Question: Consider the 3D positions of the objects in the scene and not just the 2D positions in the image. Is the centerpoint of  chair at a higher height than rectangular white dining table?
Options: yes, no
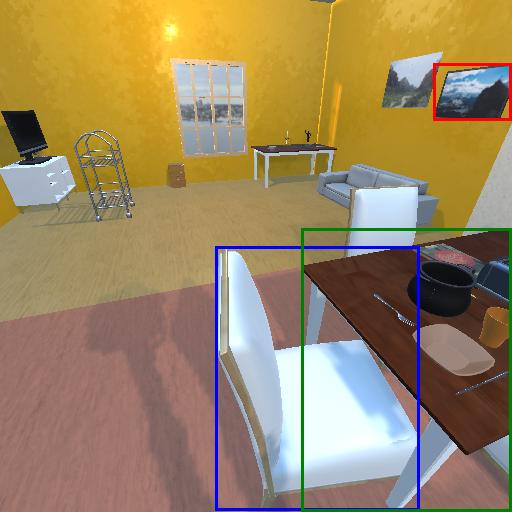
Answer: yes